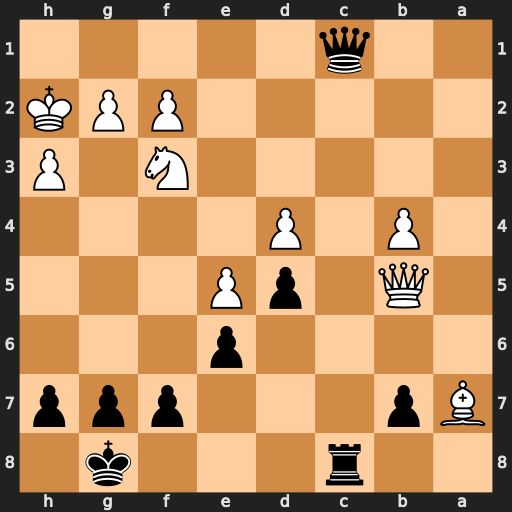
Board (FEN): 2r3k1/Bp3ppp/4p3/1Q1pP3/1P1P4/5N1P/5PPK/2q5
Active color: b
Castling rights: -
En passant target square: -
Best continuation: Qf4+ Kh1 Rc1+